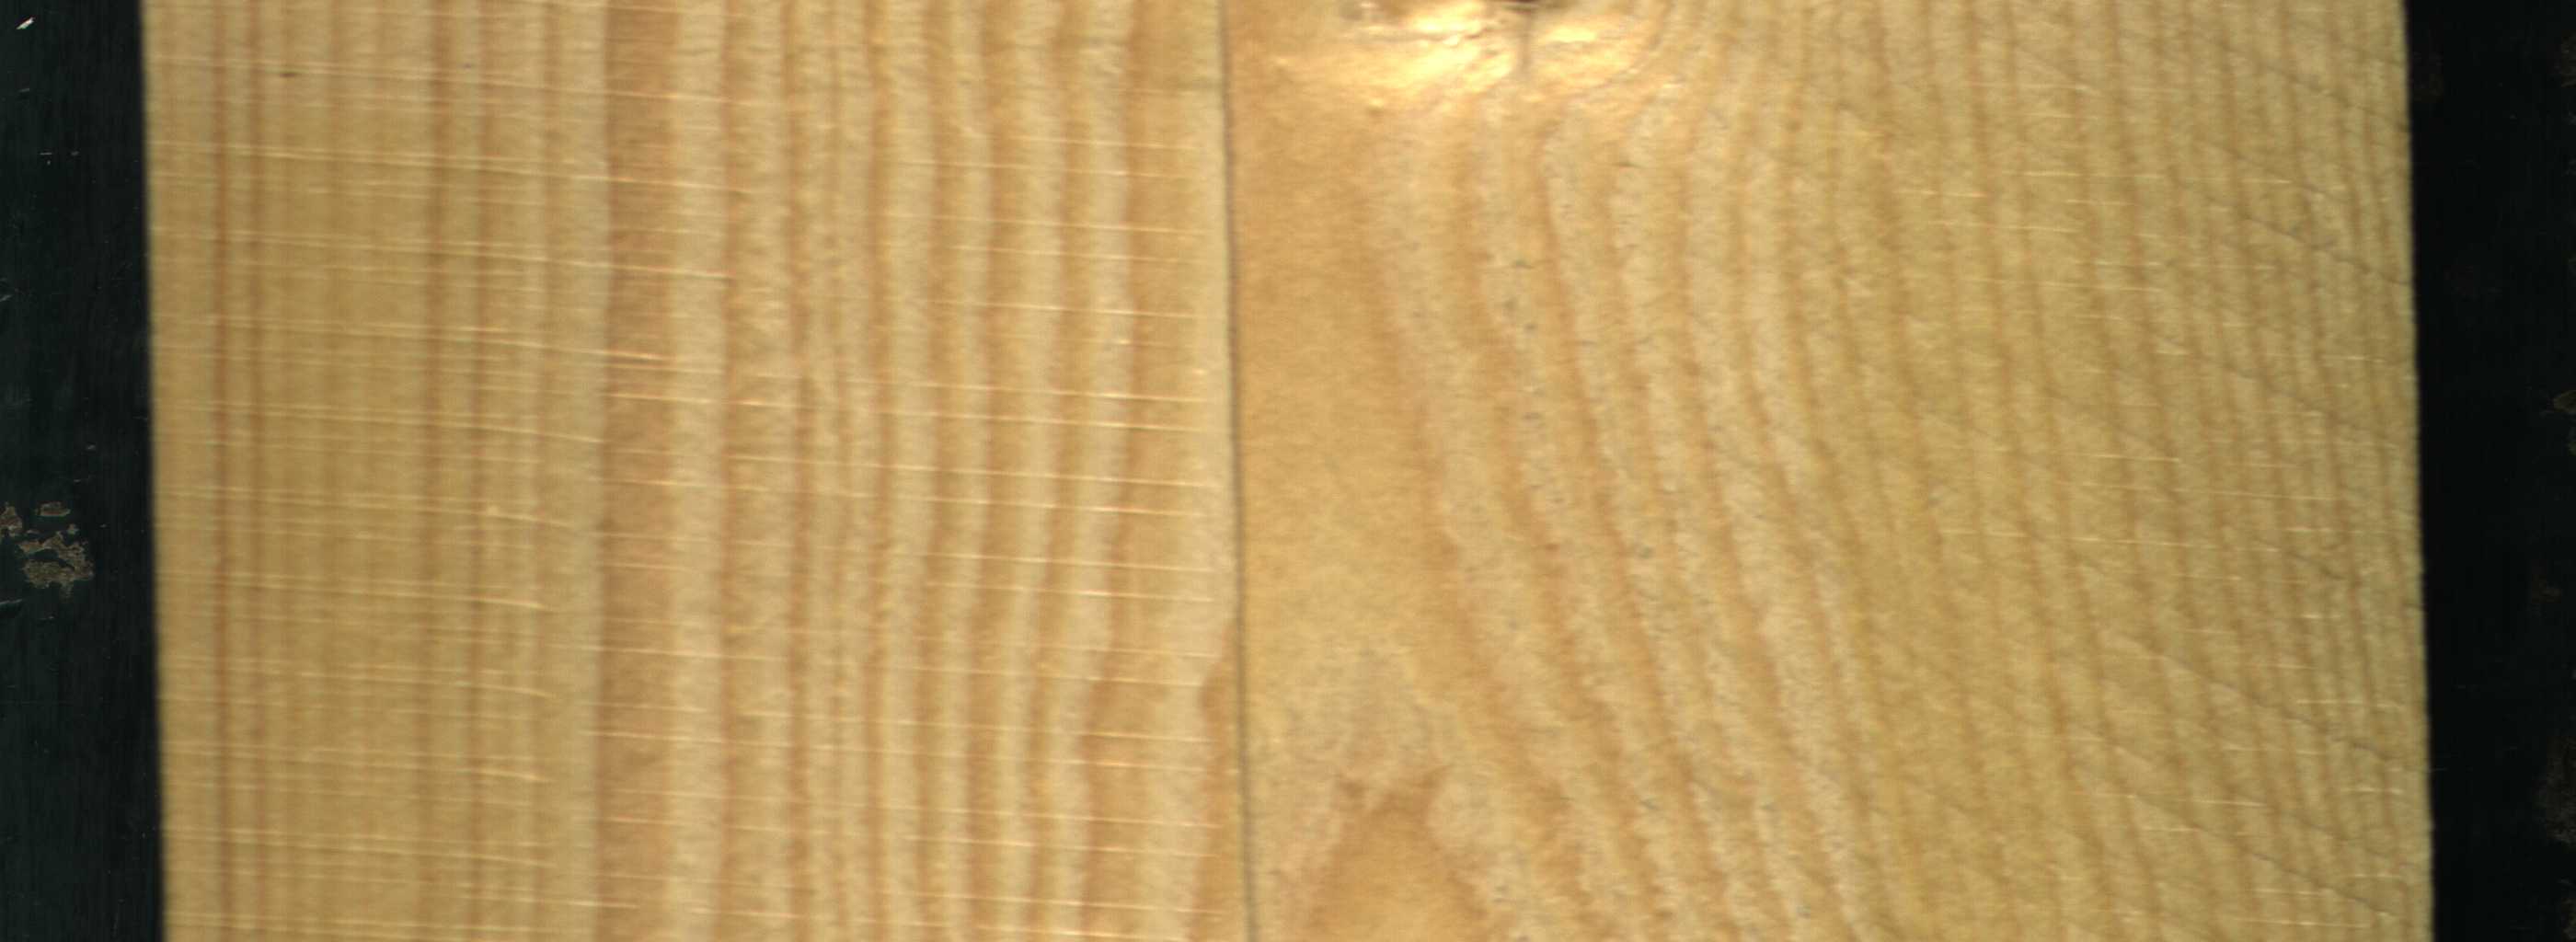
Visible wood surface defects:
Crack
Dead_Knot